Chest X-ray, AP view. Patient: 22 years old, sex M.
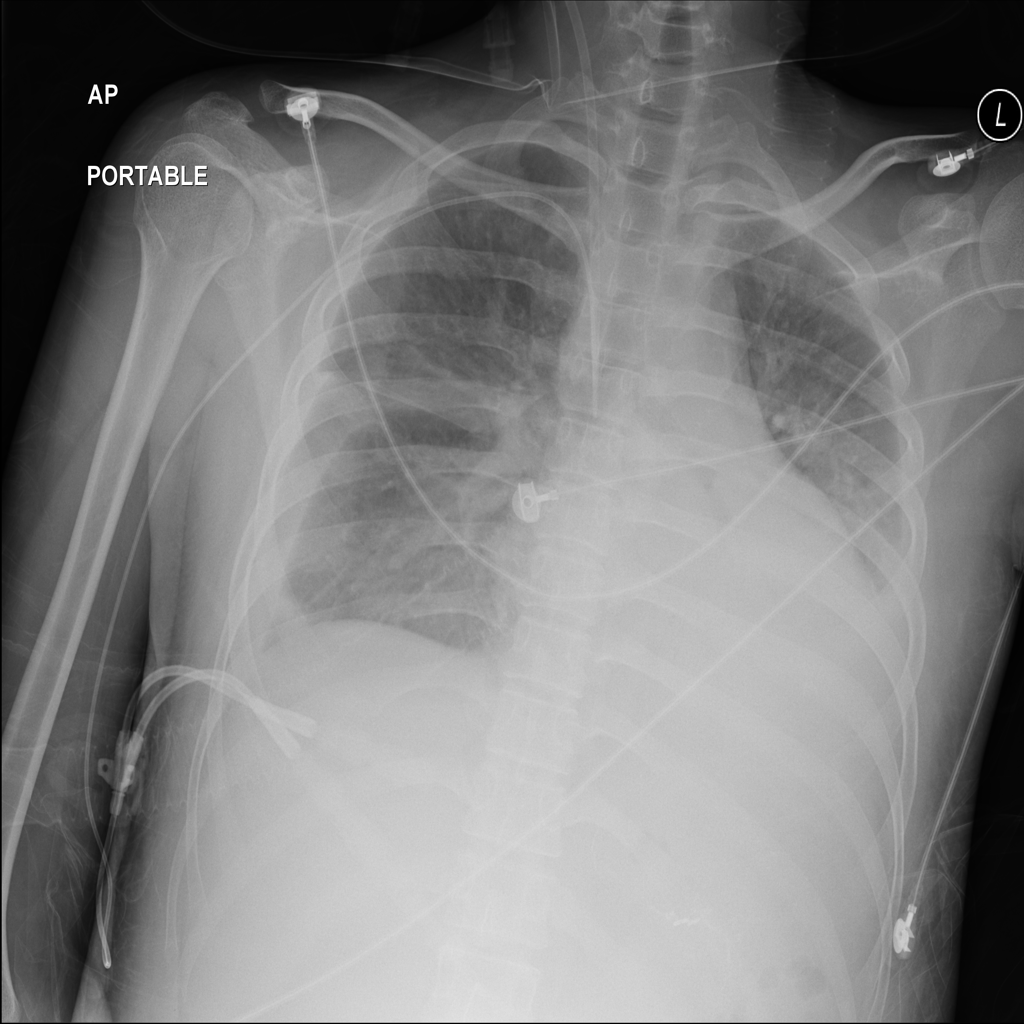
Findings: Atelectasis, Consolidation, Effusion